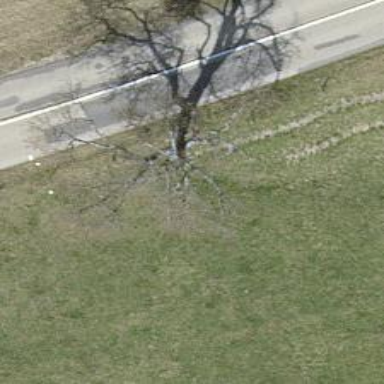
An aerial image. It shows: Single tag "natural: tree."